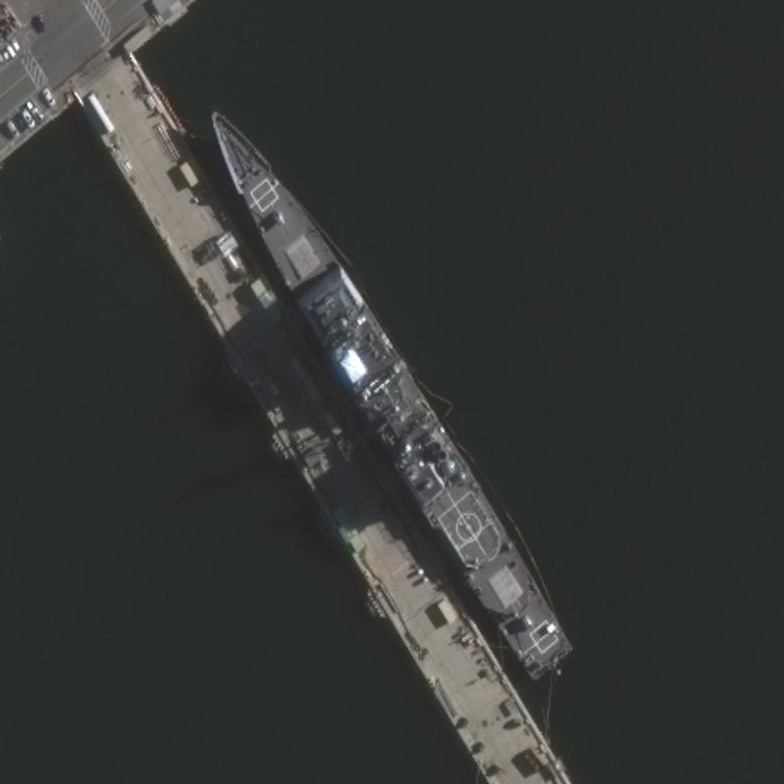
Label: cruiser